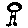
Label: tree